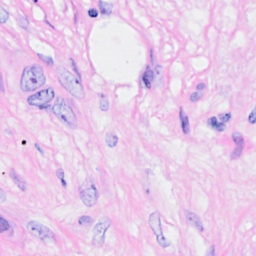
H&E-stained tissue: Breast